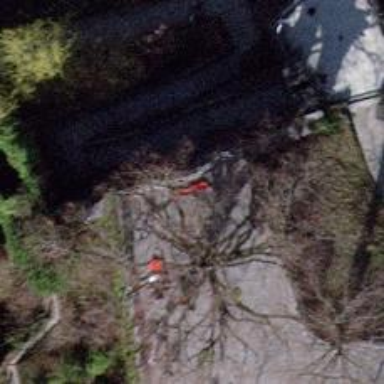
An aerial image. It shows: Red bench.